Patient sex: F
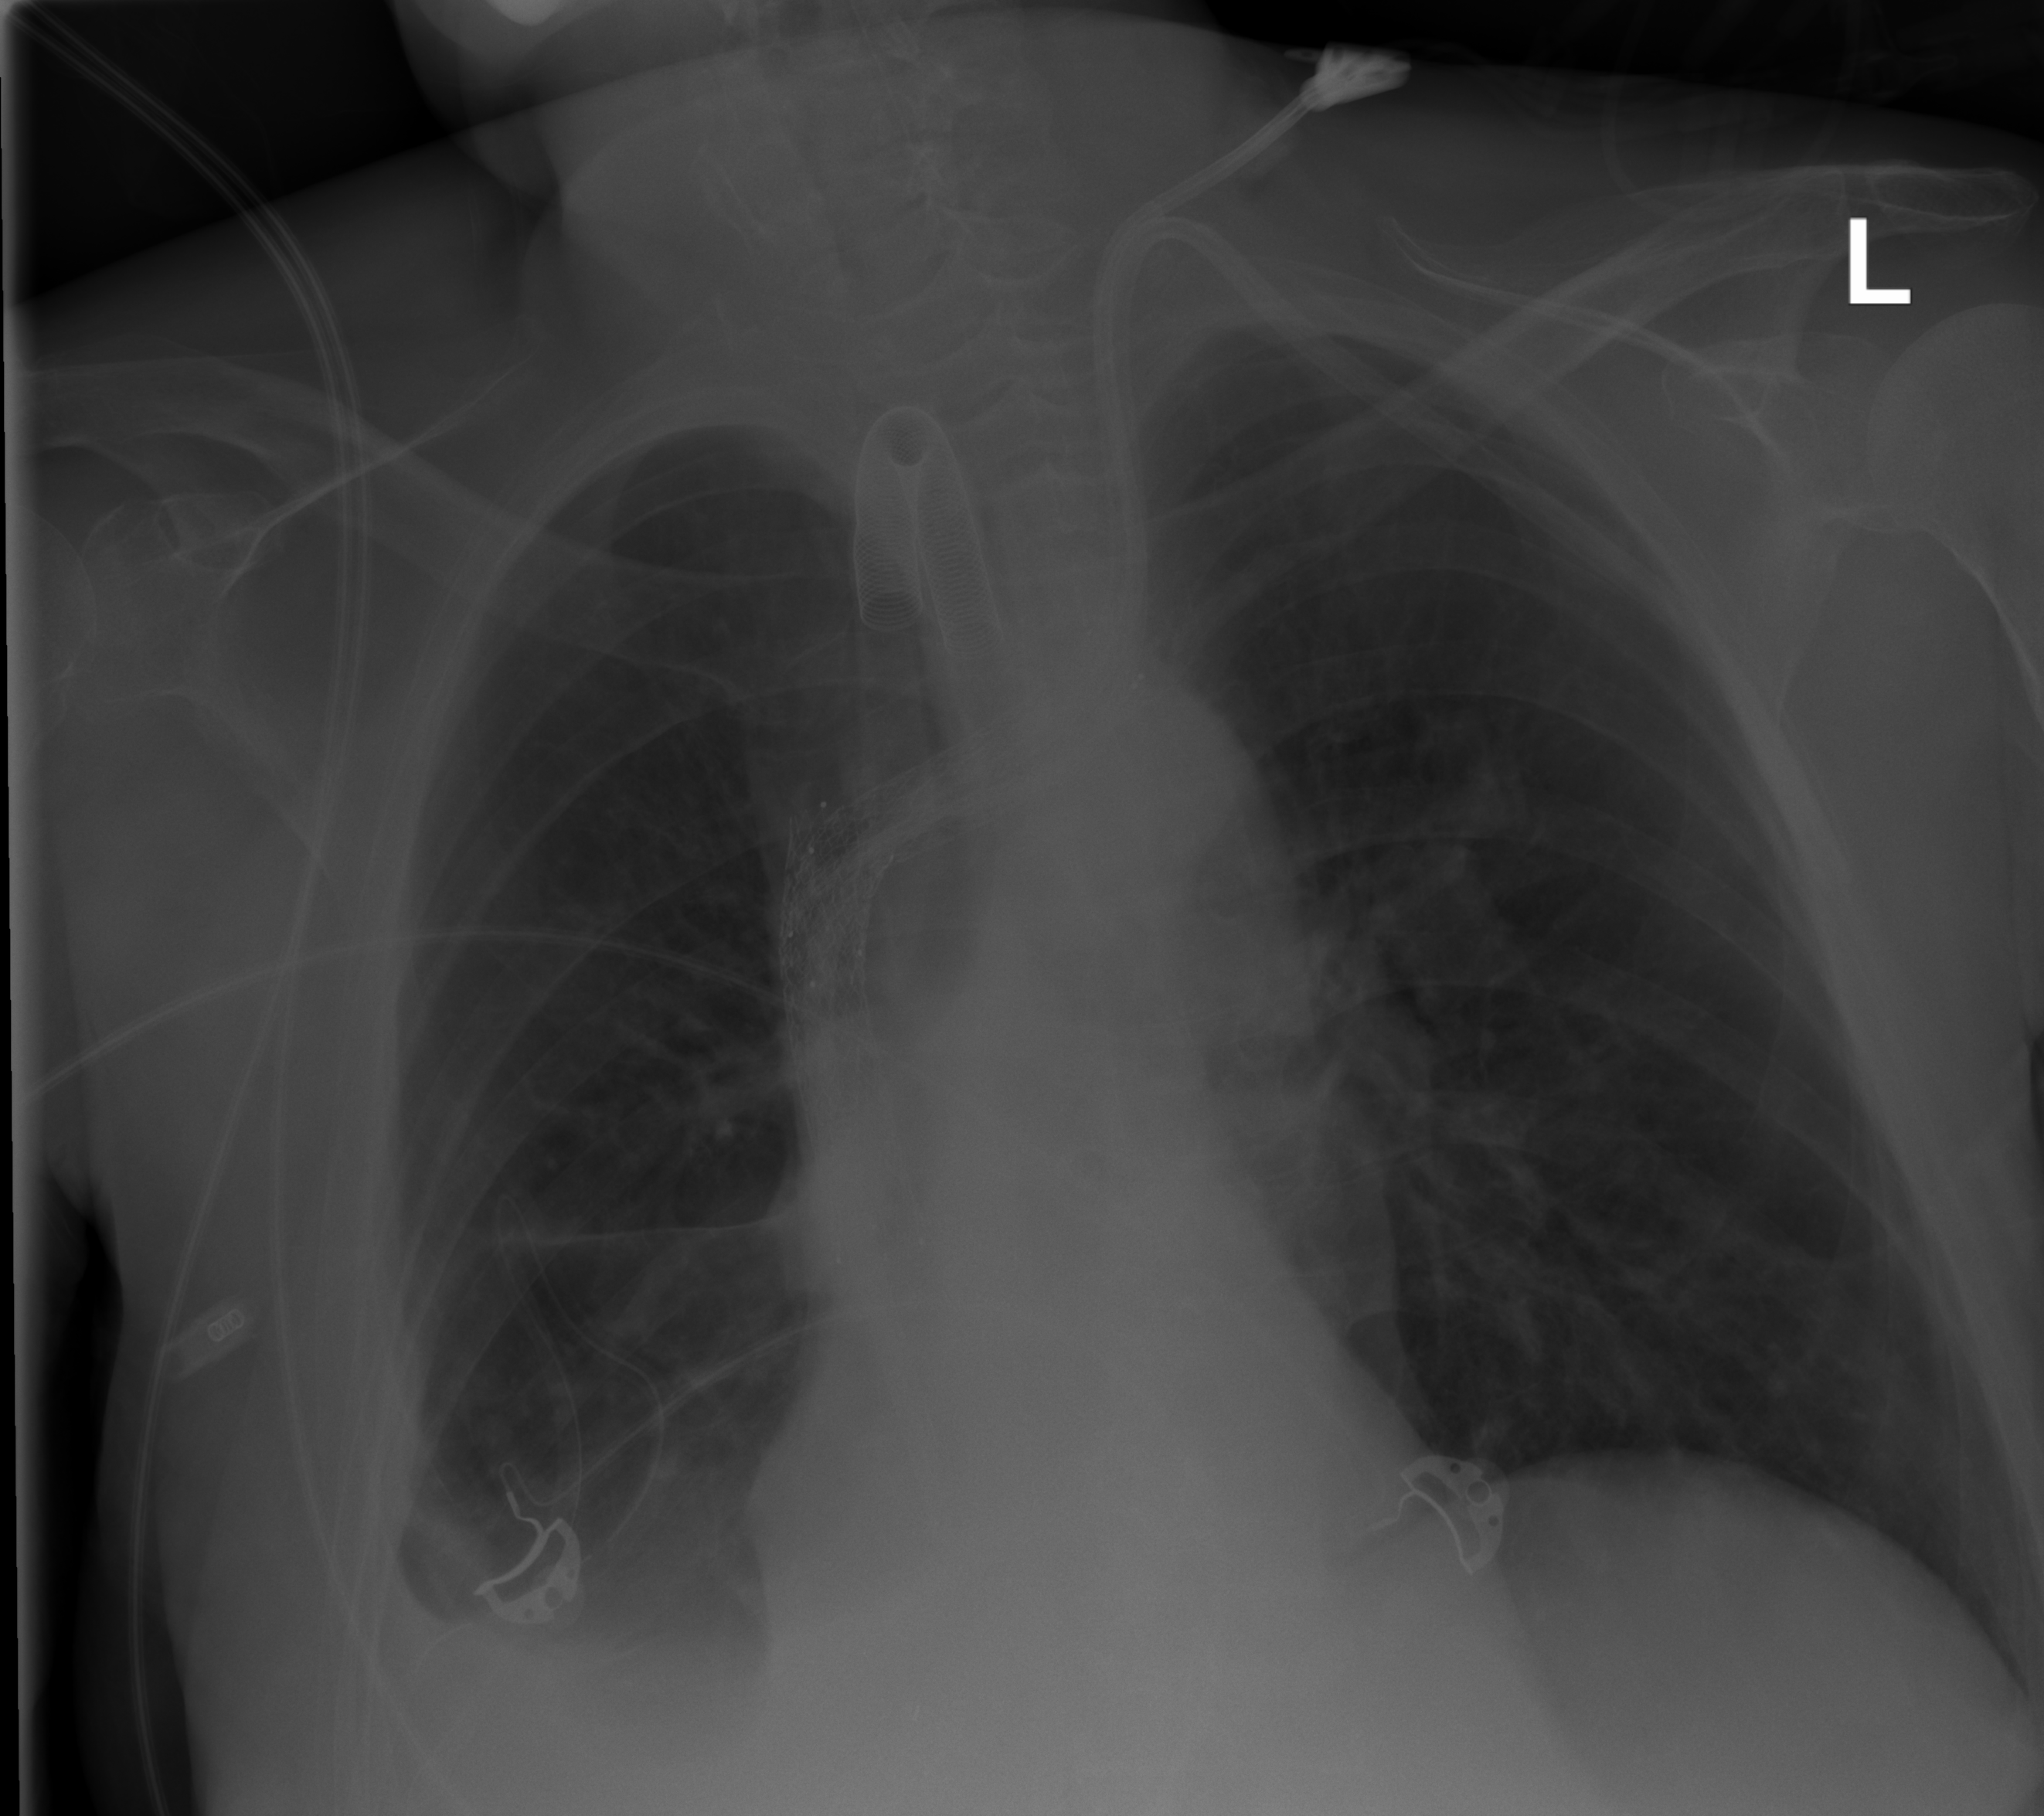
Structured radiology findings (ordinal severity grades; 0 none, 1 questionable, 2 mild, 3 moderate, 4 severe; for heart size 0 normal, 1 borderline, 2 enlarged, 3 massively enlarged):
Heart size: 0
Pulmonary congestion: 0
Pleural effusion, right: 2
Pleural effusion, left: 0
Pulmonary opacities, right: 0
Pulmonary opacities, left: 0
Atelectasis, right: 2
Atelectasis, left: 0